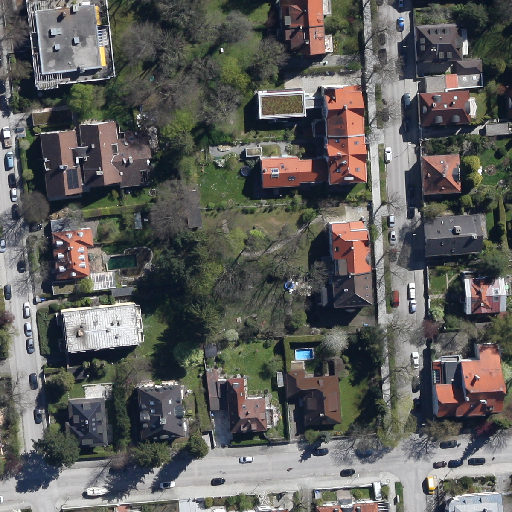
Referring expression: car in the parking area